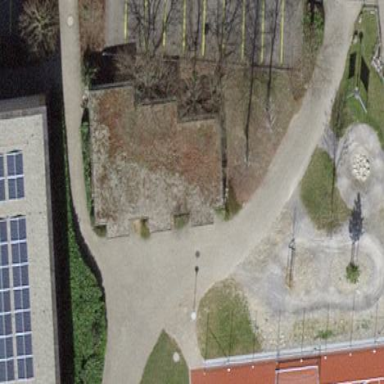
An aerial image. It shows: Bicycle parking area.